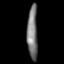
Tissue: lung
Cell type: T cells
Senescence score: 0.143
Nuclear area (px): 555
Mean DAPI intensity: 119.405